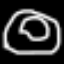
Label: donut